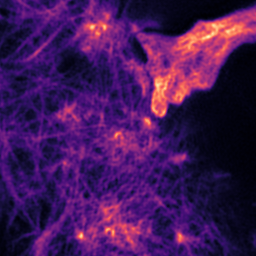
Label: Super-resolution F-actin image